Field crop: maize
Growth stage: 2
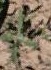
Species: atriplex